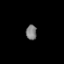
Tissue: prostate
Cell type: Myeloid cells
Senescence score: 0.7316
Nuclear area (px): 155
Mean DAPI intensity: 125.961